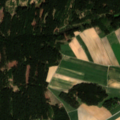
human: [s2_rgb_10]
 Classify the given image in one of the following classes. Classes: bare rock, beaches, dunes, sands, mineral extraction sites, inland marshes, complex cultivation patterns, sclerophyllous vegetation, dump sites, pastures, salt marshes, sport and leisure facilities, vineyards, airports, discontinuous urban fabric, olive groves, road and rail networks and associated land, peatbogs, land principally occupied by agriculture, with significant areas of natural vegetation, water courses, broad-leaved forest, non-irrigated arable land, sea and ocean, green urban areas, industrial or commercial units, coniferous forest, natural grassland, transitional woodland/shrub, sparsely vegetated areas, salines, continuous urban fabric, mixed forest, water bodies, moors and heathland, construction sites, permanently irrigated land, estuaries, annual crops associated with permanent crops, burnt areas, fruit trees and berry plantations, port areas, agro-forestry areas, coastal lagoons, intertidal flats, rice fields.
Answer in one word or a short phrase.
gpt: non-irrigated arable land, coniferous forest